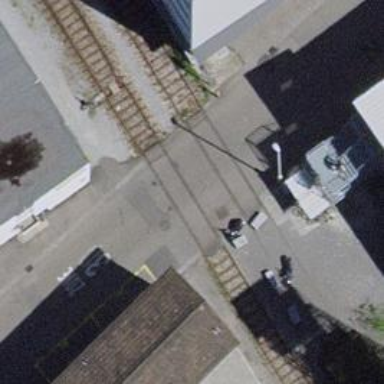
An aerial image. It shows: Level crossing along the railway.